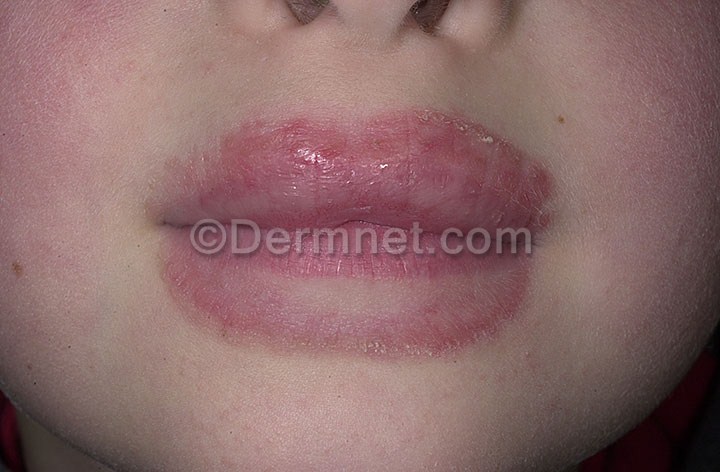
Disease: Eczema Photos